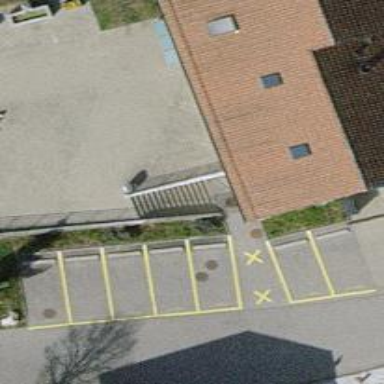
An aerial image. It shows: Asphalt steps along the road.